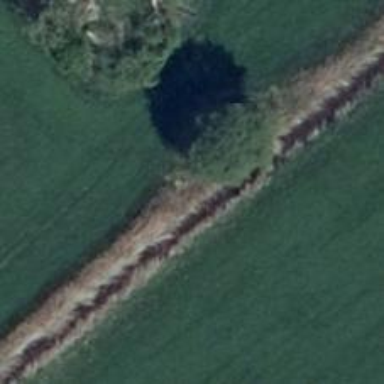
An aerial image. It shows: Hunting stand.